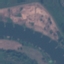
Land use / land cover: River